Question: I am using Cocoalib spotify in my app..its getting crash without any log..Please see the attached image
here message was "06:46:42.789 I [offline-mgr:2032] 0 files are locked. 0 images are locked" about to print....
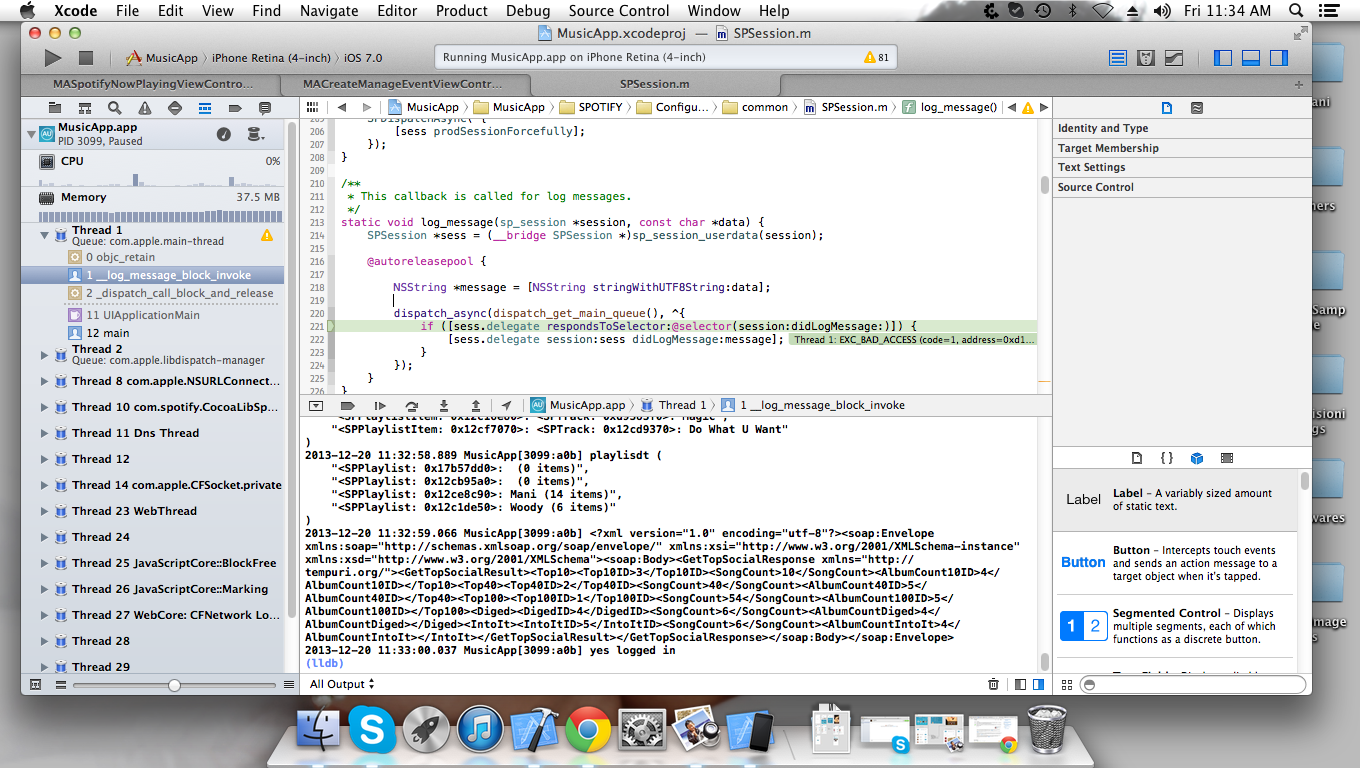
Answer: This looks like a problem with how you're setting the Session's 'delegate' property. Double-check your memory management and make sure you're setting the 'delegate' to 'nil' if the object you previously set is deallocated.